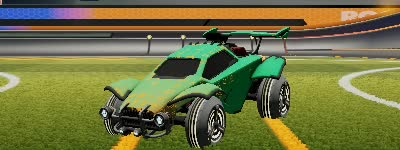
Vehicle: octane